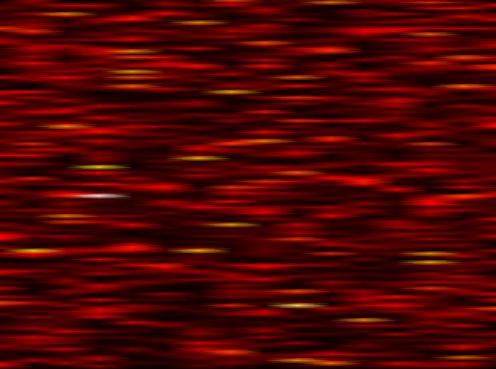
Label: FBMC